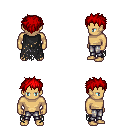
a pixel art fantasy rpg character, male body template, human, tanned skin, black tattered cape, metal pants, red bedhead hairstyle, four views (front, back, left, right), 2x2 character sprite sheet, small pixel art, hard edges, no anti-aliasing